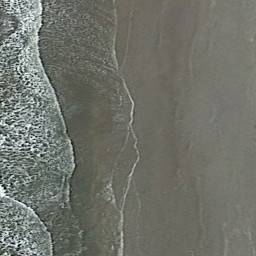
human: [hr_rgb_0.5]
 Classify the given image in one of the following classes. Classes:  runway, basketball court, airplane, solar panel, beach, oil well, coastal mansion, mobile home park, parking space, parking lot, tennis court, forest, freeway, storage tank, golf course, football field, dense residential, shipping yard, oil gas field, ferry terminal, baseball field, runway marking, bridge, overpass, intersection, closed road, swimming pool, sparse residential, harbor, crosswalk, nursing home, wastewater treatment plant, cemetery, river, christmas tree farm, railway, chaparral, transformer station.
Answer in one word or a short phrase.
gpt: beach